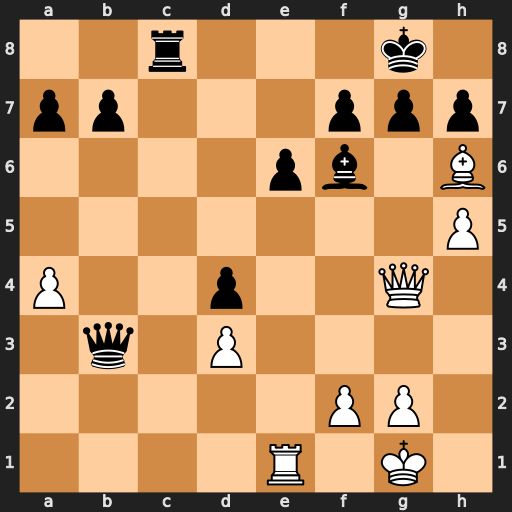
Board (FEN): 2r3k1/pp3ppp/4pb1B/7P/P2p2Q1/1q1P4/5PP1/4R1K1
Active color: w
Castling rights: -
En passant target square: -
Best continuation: Bxg7 Bxg7 h6 Kf8 Qxg7+